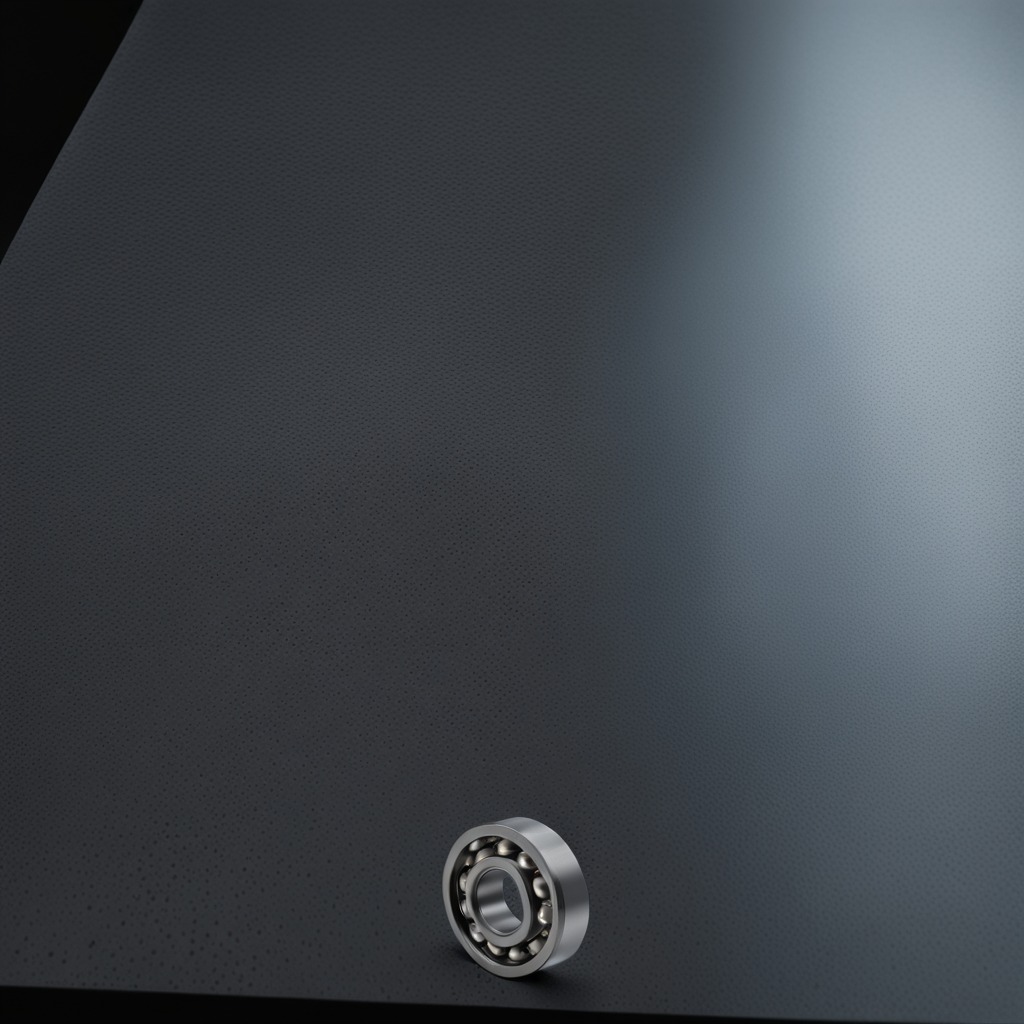
A metal ball bearing is lying on a clean granite table inside a workshop at night dim ambient light soft shadows worn but